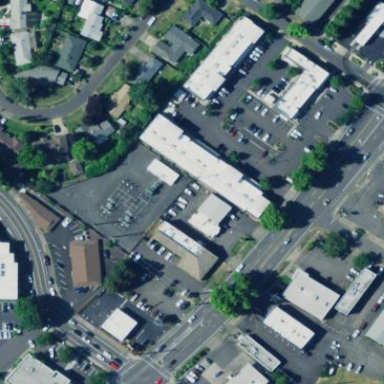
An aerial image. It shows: Commercial area.